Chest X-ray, PA view. Patient: 62 years old, sex F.
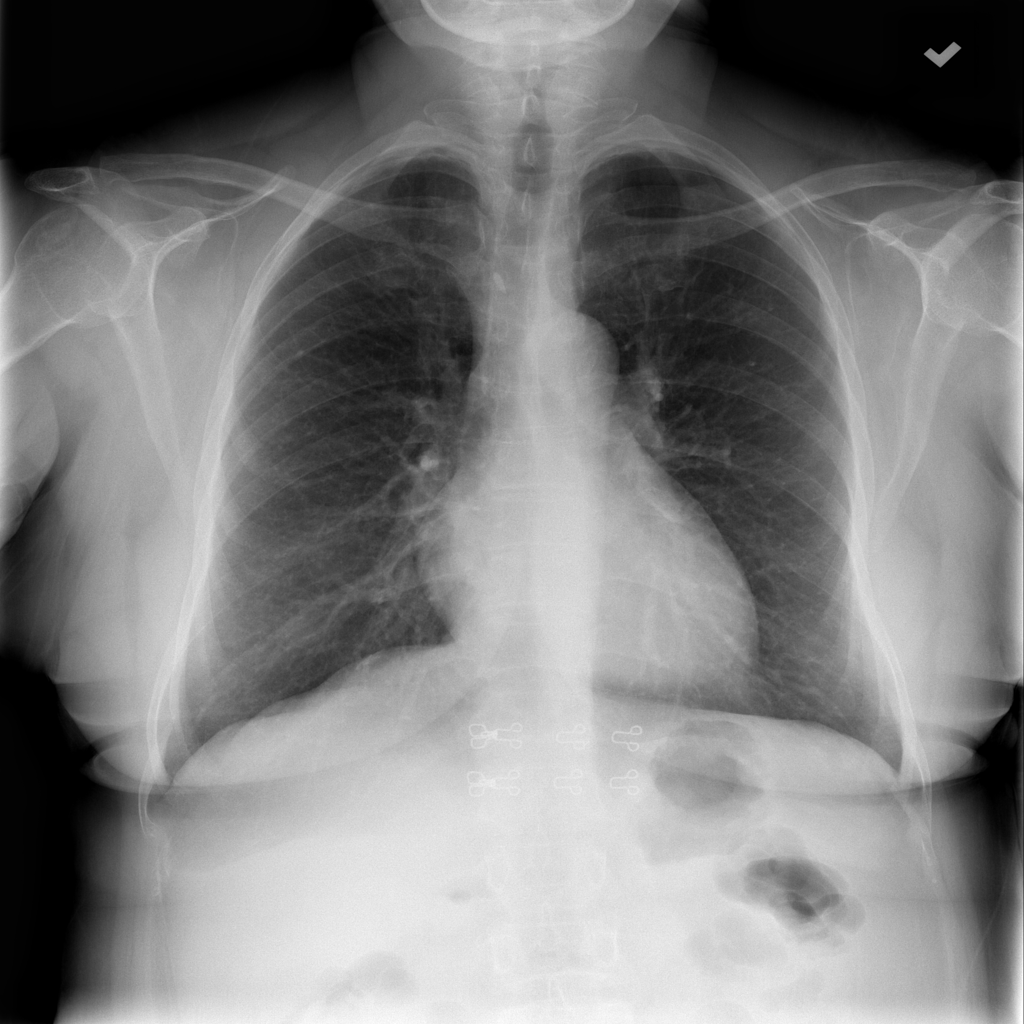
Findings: No Finding